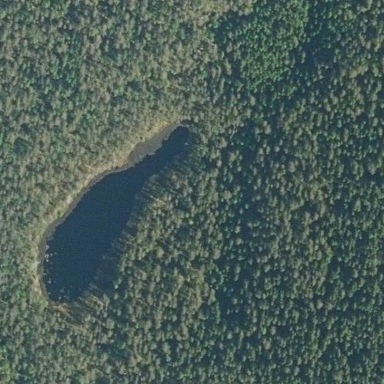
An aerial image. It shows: Peaceful pond surrounded by nature.